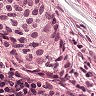
Metastatic tissue present: yes